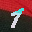
Label: 7